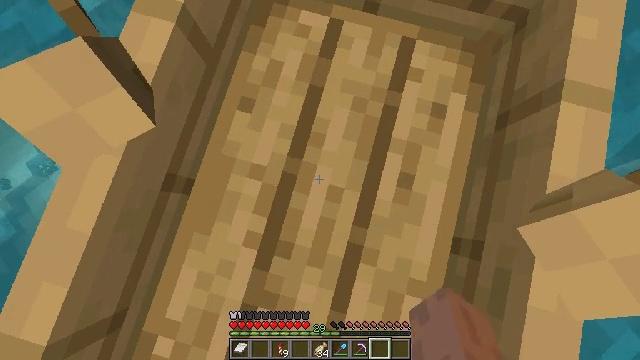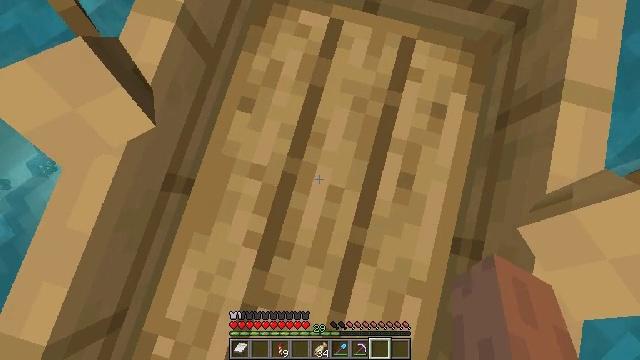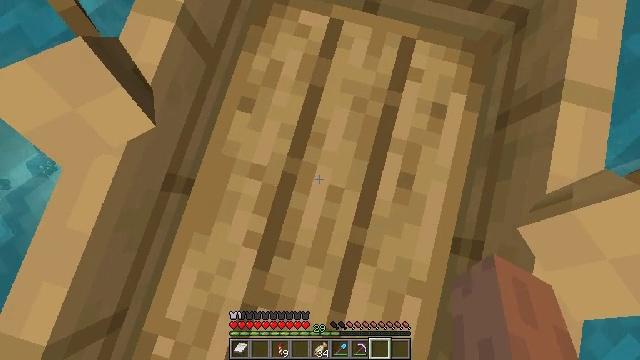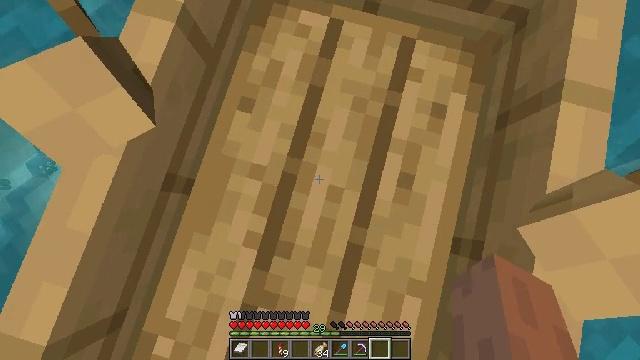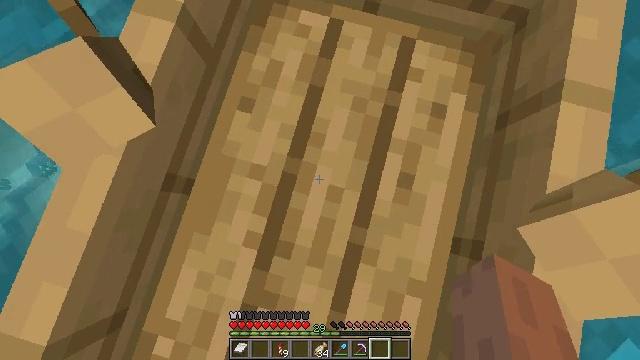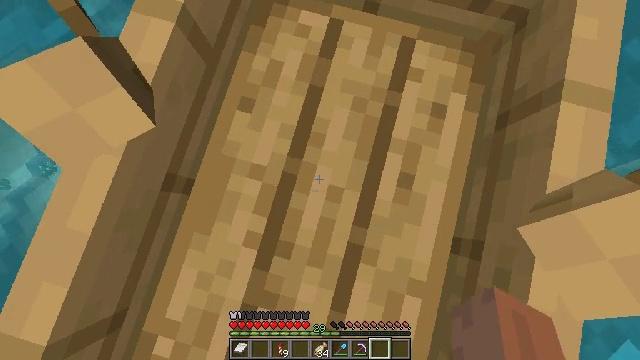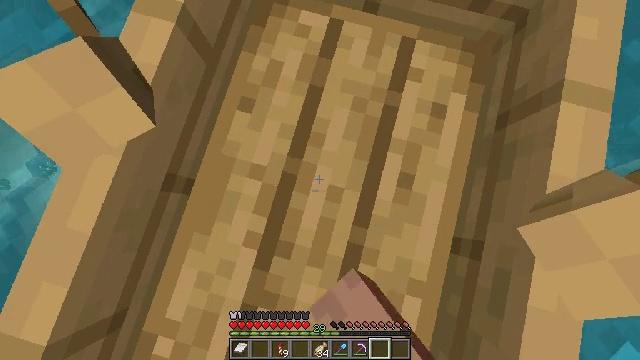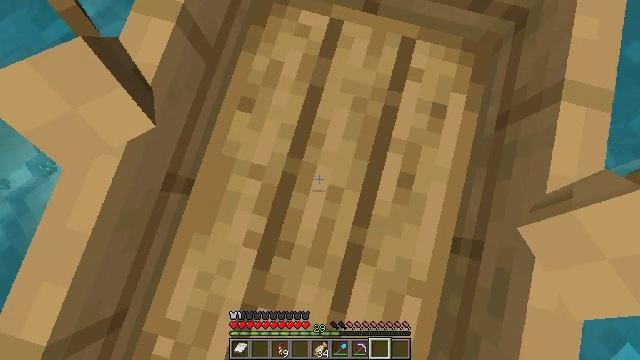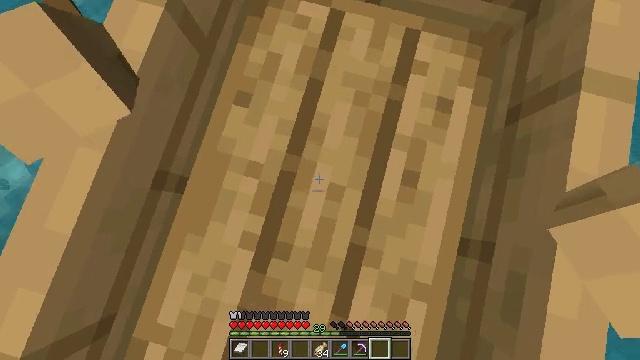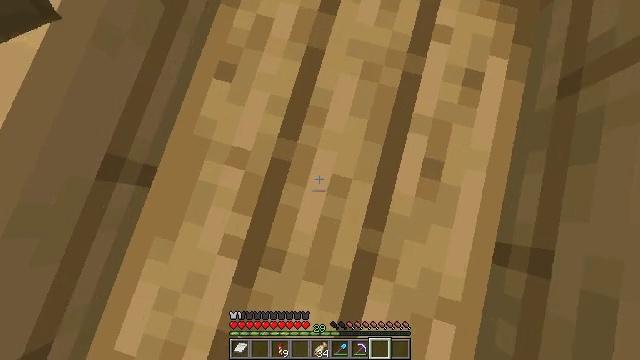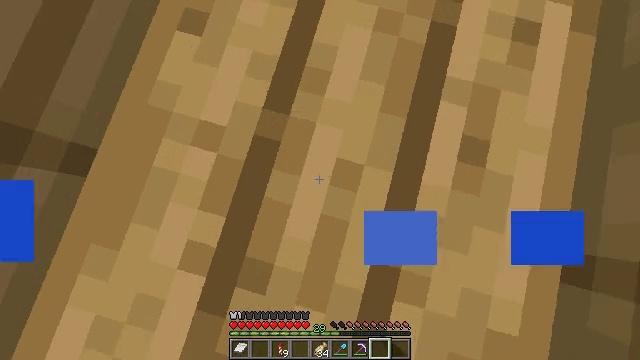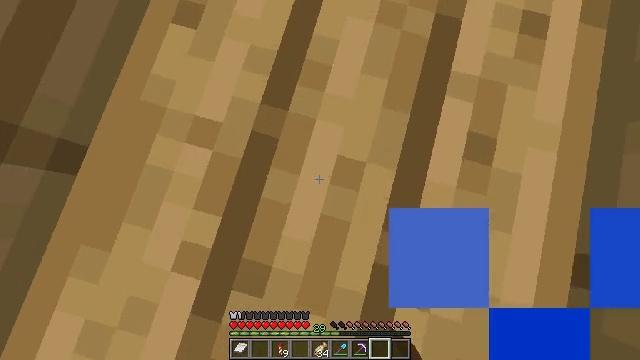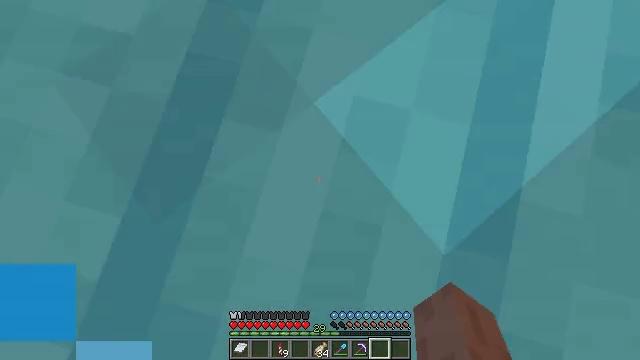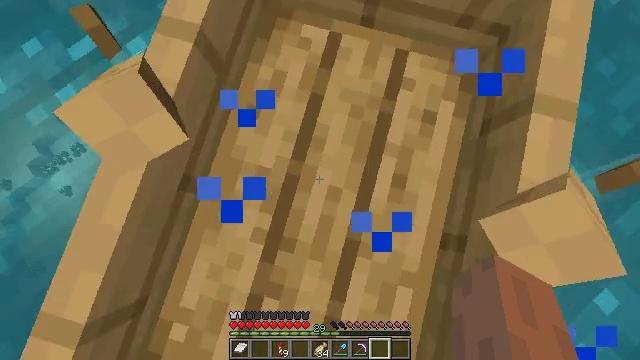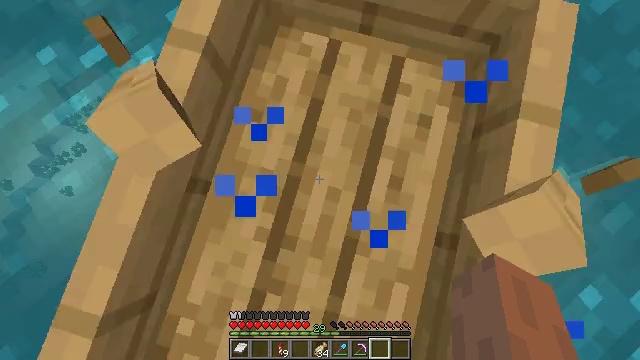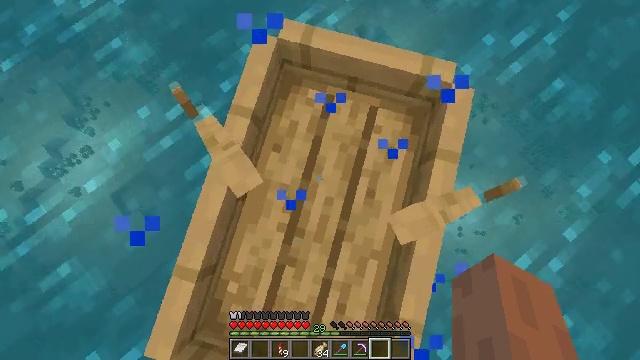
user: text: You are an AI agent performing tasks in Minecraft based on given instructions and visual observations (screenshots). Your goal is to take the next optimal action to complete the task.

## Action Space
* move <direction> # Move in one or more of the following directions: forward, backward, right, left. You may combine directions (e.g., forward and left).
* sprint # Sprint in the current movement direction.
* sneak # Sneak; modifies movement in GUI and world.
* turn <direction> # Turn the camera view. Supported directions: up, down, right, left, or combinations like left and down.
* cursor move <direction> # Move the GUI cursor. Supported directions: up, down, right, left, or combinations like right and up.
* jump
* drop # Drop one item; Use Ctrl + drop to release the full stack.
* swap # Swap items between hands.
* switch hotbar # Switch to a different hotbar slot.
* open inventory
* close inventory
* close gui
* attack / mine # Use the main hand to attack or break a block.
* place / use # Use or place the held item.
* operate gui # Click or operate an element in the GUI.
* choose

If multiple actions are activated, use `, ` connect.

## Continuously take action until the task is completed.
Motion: motion action
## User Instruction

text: Attack the bubble coral wall fan to gather it.
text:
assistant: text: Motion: no_op
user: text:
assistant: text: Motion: no_op
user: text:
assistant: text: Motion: no_op
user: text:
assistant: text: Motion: no_op
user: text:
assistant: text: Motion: attack / mine
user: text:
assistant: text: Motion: attack / mine
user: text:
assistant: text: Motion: sneak, attack / mine
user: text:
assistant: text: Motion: no_op
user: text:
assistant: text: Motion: no_op
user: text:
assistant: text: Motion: no_op
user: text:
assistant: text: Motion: no_op
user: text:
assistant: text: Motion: no_op
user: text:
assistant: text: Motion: no_op
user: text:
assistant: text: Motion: no_op
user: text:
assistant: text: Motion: no_op
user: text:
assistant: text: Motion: no_op
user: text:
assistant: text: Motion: no_op
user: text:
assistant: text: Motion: no_op
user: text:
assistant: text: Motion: no_op
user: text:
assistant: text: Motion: no_op
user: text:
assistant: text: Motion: no_op
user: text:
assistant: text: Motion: no_op
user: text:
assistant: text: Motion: no_op
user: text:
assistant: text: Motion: no_op
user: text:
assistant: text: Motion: no_op
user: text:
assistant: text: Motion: no_op
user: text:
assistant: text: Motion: no_op
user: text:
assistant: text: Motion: no_op
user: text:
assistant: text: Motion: no_op
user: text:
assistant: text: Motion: no_op